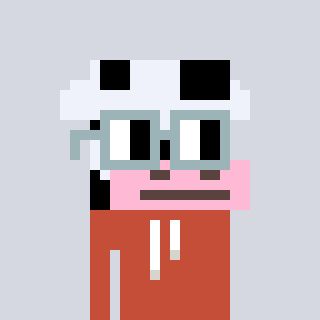
a pixel art character with square dark gray glasses, a cow-shaped head and a rust-colored body on a cool background